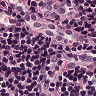
Metastatic tissue present: yes